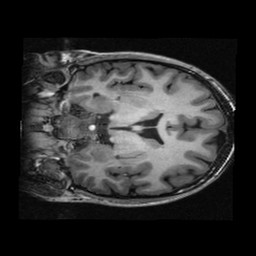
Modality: T1w
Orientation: coronal
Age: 22
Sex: female